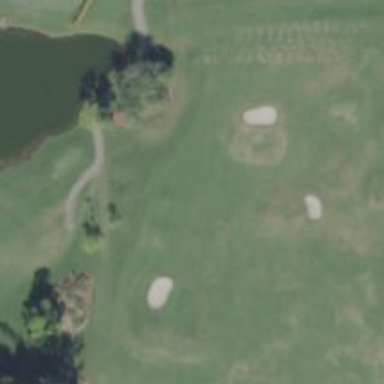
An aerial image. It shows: Scenic golf fairway.